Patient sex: M
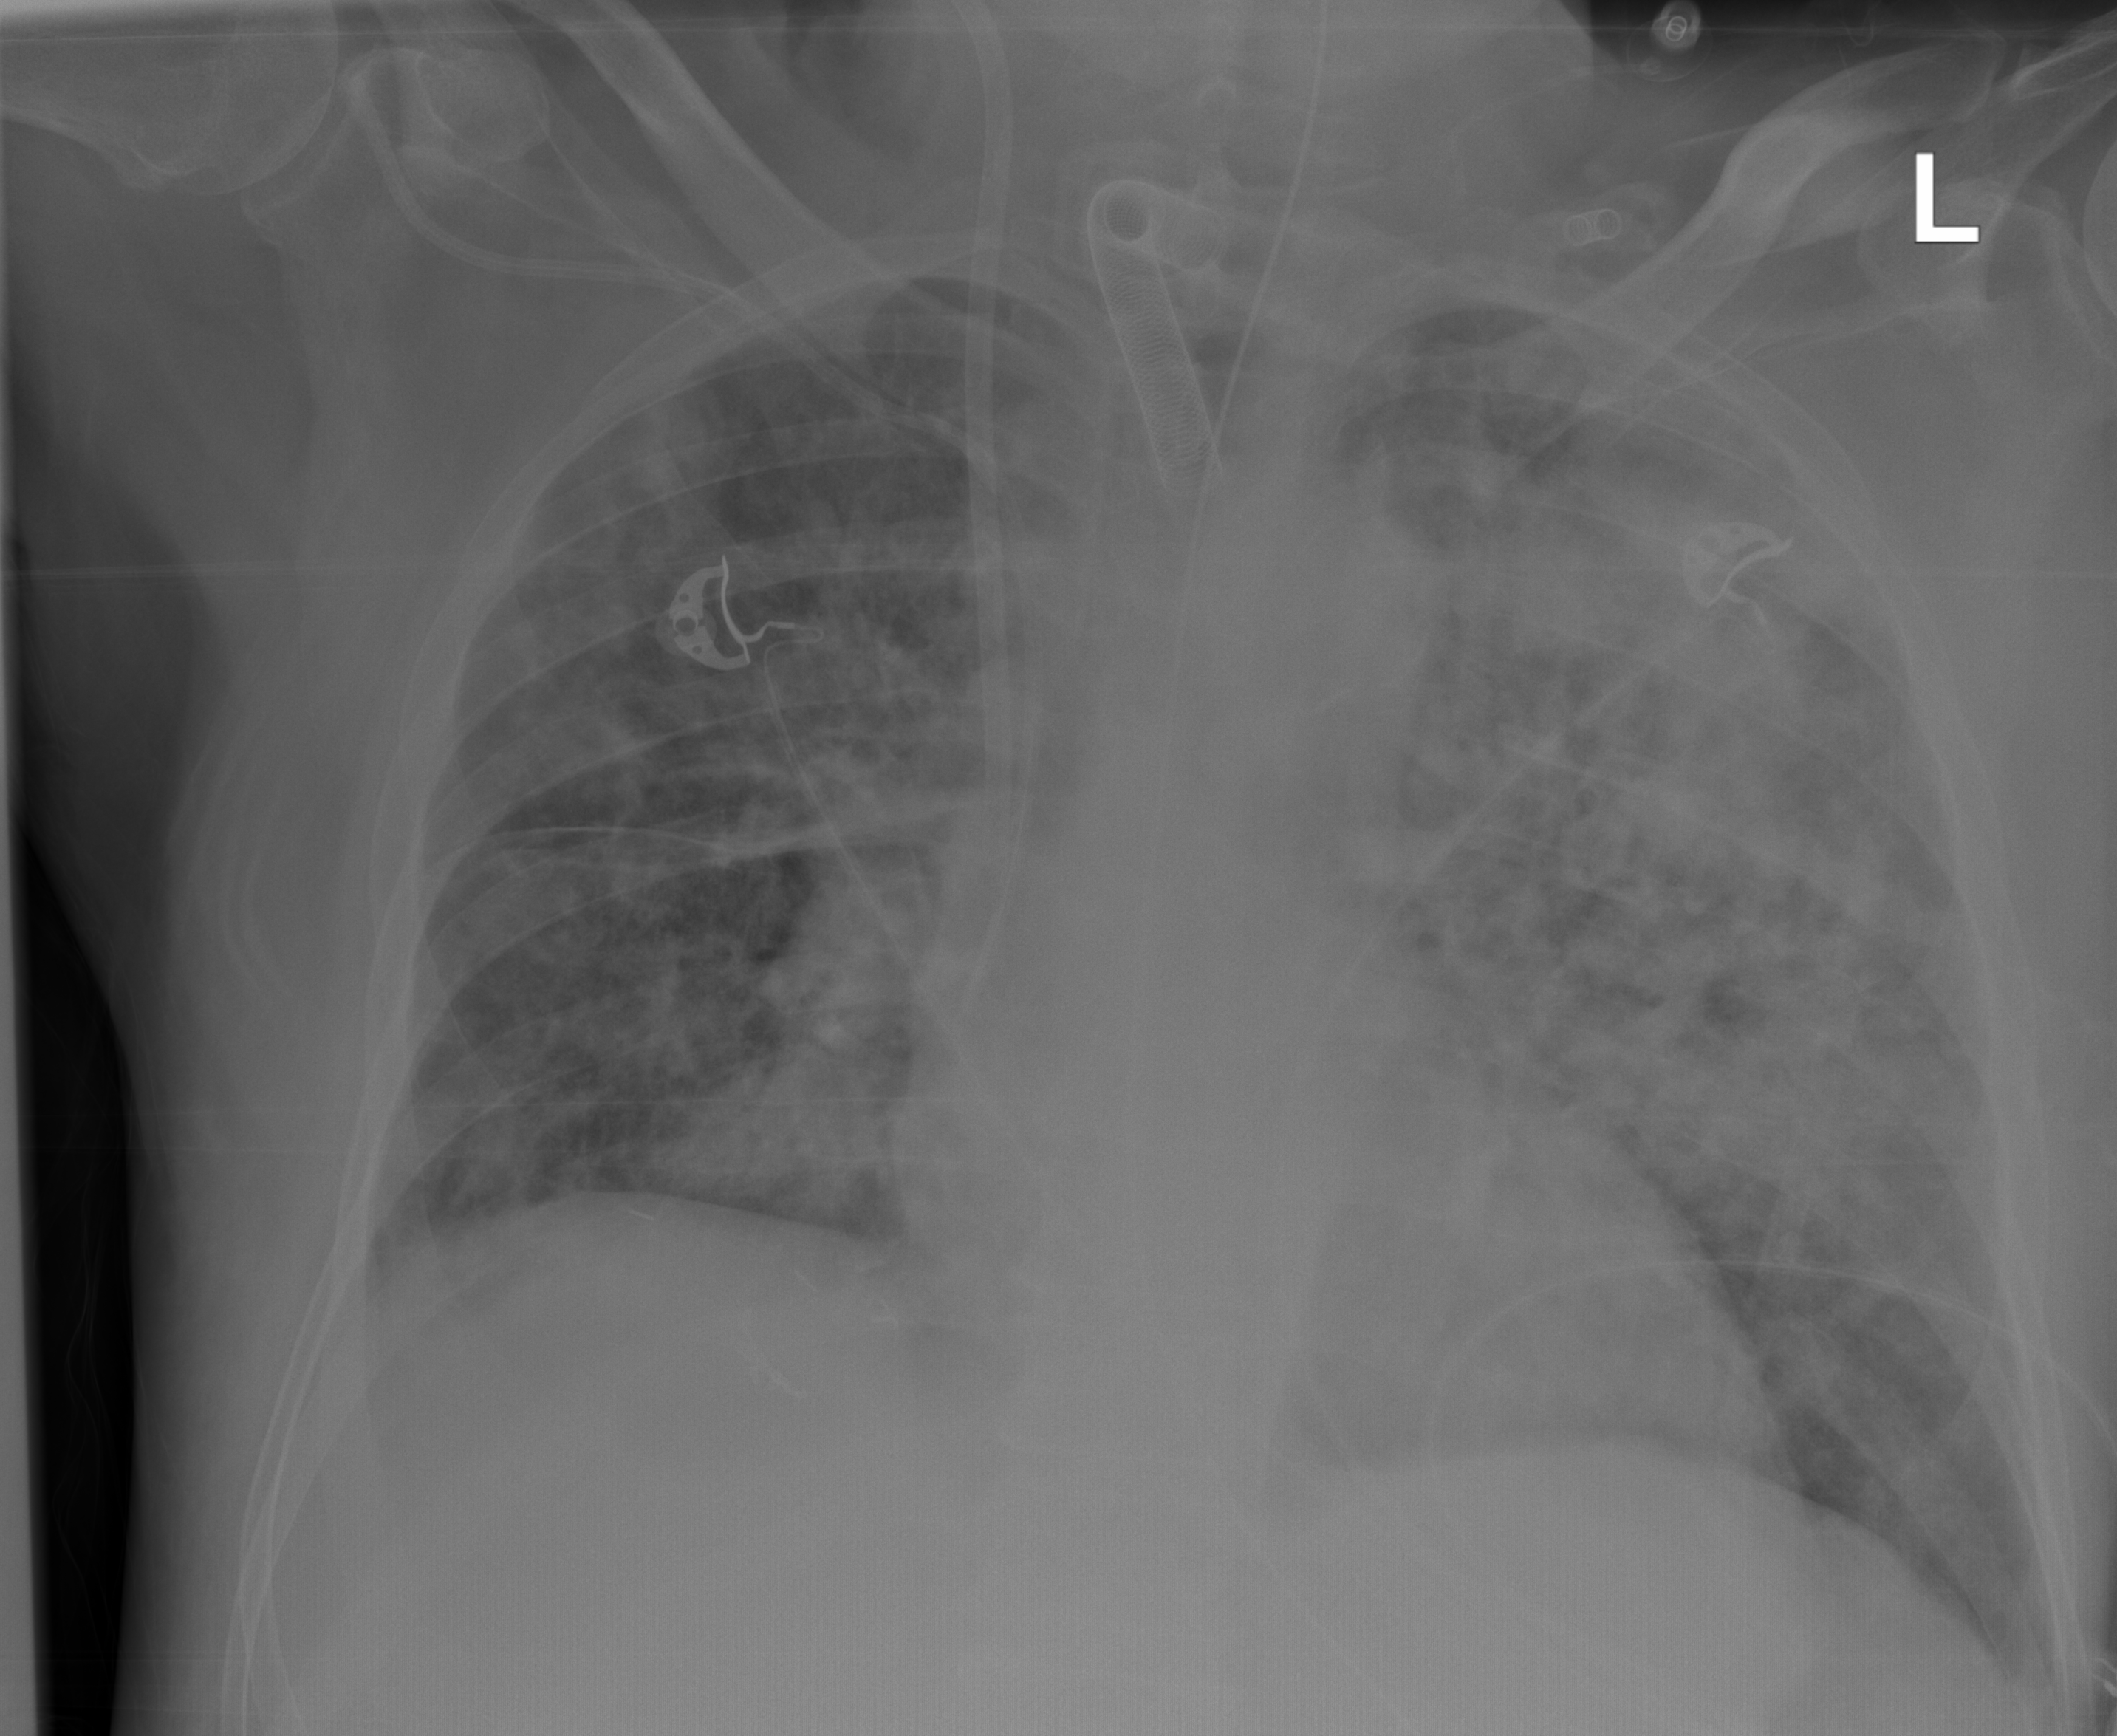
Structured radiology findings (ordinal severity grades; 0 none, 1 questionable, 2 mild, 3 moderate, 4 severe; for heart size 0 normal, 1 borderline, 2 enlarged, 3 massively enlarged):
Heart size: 0
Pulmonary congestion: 0
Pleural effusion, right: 0
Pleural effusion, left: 0
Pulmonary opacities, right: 3
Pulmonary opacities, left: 4
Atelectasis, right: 0
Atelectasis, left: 0